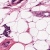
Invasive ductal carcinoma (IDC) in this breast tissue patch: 0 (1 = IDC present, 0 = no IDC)